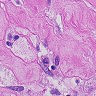
Metastatic tissue present: yes